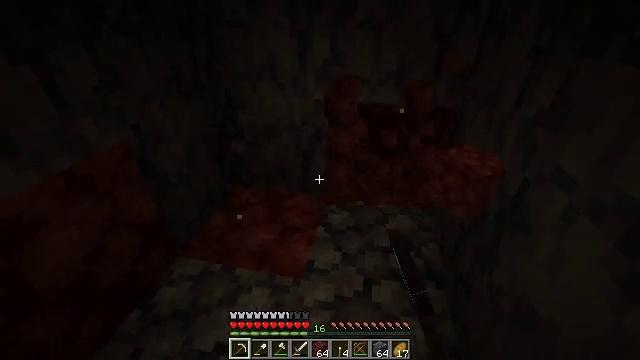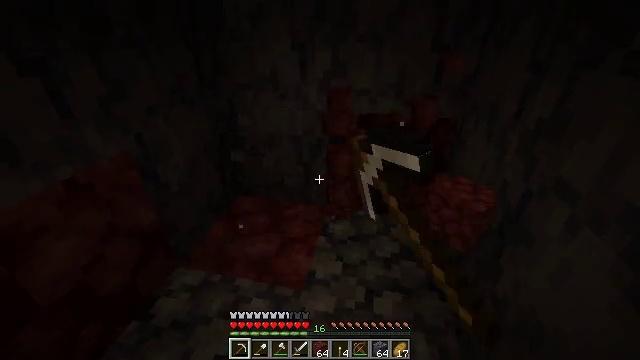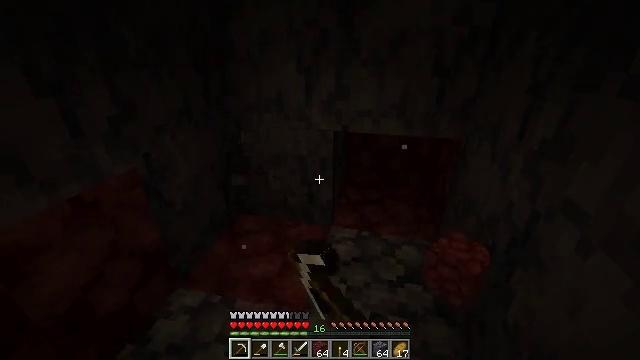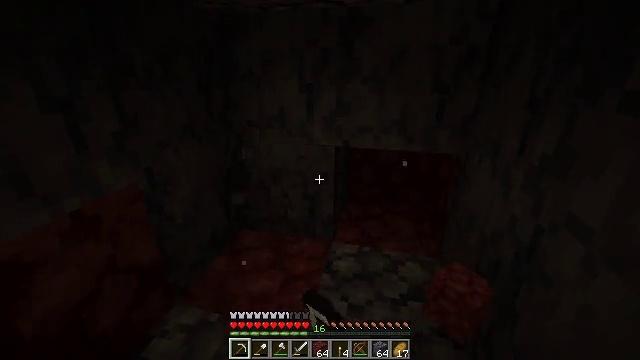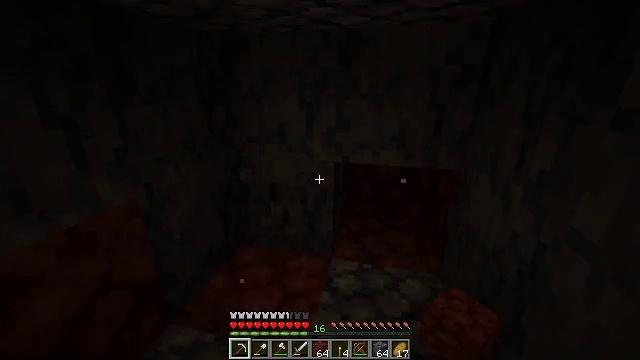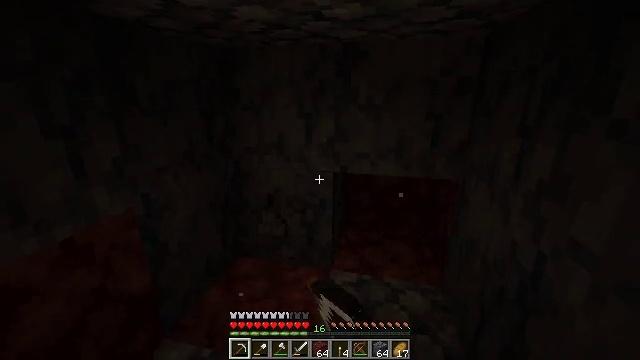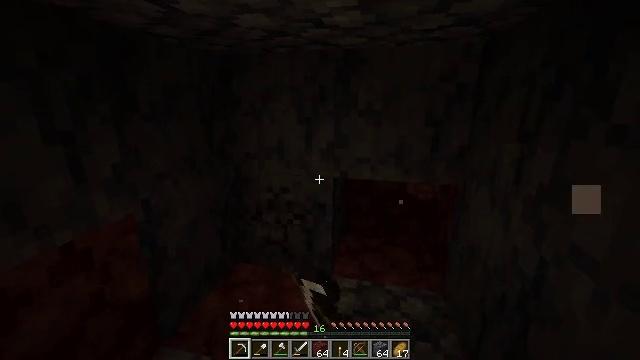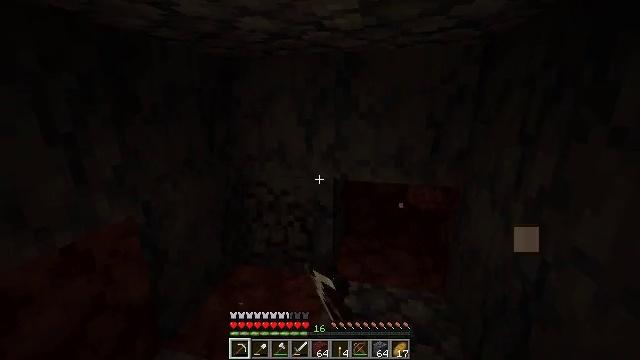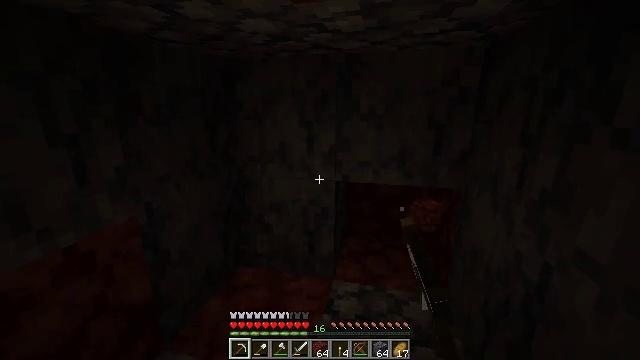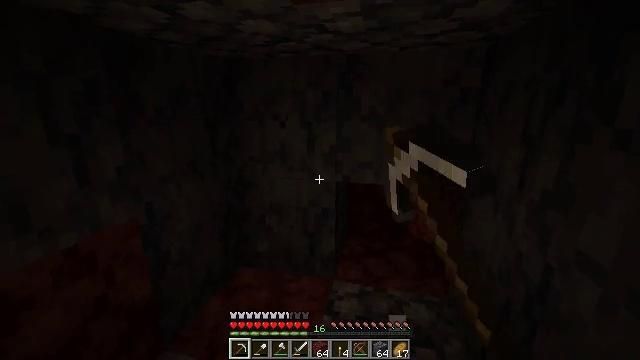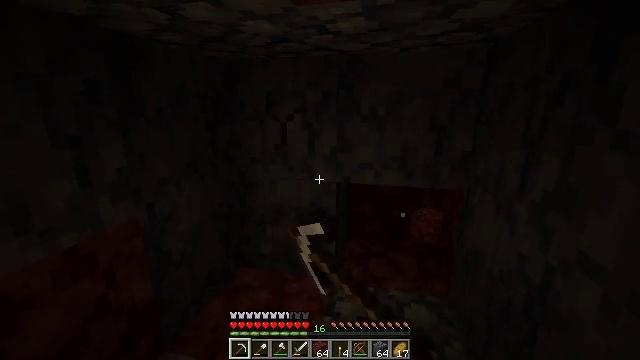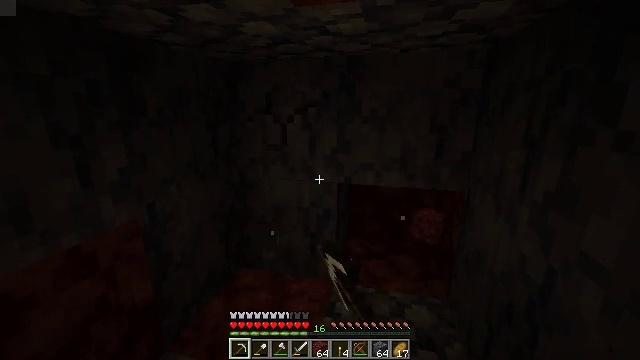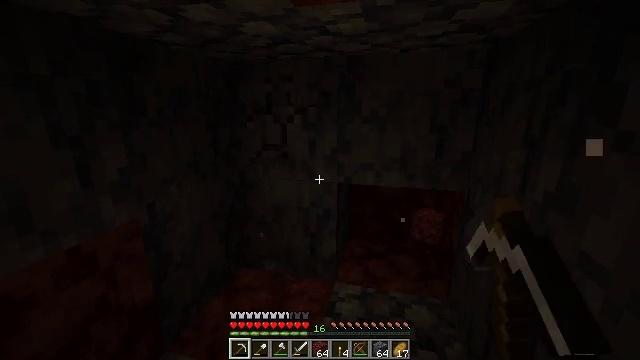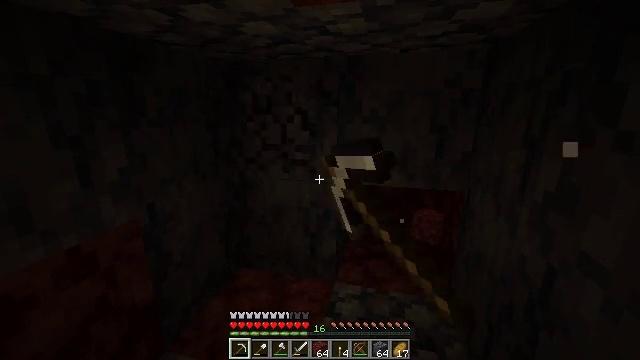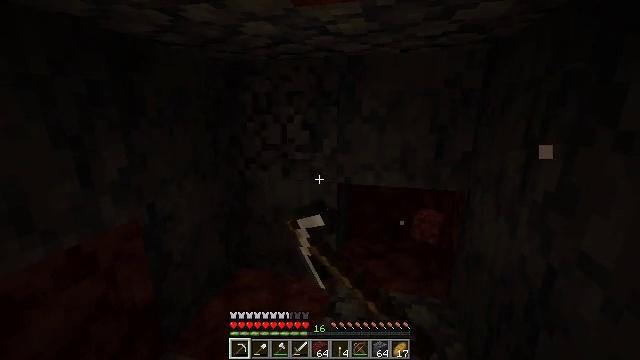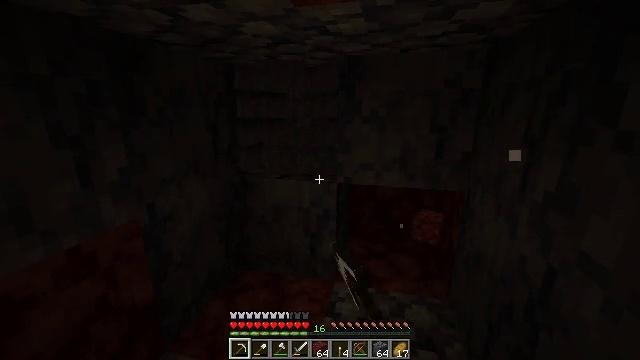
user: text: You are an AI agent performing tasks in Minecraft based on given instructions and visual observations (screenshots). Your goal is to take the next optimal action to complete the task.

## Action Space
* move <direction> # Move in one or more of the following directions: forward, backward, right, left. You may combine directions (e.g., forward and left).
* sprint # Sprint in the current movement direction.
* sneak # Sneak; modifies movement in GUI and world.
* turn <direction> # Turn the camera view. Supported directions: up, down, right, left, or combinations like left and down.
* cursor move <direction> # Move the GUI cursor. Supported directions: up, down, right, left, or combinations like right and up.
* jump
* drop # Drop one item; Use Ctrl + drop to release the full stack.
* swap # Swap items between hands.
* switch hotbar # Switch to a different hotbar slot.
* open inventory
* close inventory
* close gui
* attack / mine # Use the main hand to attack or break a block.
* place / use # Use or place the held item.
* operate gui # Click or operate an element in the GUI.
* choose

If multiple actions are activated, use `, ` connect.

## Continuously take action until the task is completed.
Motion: motion action
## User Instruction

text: Gather basalt from the ground.
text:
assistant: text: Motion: turn up, attack / mine
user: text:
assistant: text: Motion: turn up, attack / mine
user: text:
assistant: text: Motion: turn up, attack / mine
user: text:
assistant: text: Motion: turn up, attack / mine
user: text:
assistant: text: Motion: turn up, attack / mine
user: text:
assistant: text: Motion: turn up, attack / mine
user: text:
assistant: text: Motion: attack / mine
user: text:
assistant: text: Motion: attack / mine
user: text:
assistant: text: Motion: attack / mine
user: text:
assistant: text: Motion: attack / mine
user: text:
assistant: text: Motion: attack / mine
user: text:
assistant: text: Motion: attack / mine
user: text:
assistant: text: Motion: attack / mine
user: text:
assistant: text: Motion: attack / mine
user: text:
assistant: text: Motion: attack / mine
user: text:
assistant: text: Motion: attack / mine
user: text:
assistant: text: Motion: attack / mine
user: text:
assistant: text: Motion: turn up, attack / mine
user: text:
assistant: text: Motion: turn up, attack / mine
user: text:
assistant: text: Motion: turn up, attack / mine
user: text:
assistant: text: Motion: move forward, turn up, attack / mine
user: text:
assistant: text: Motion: move forward, turn up, attack / mine
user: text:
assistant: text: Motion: move forward, attack / mine
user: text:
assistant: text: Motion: attack / mine
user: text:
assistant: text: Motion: attack / mine
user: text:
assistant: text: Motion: attack / mine
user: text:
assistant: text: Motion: turn right, attack / mine
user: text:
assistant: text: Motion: attack / mine
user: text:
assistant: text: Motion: turn right, attack / mine
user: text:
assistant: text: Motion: turn right, attack / mine